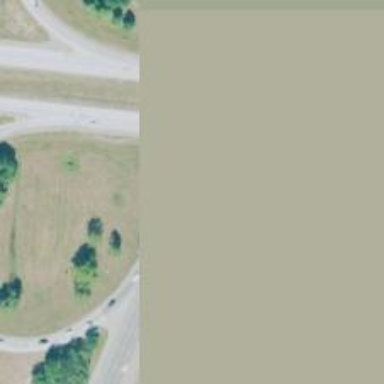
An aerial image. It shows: Motorway junction.